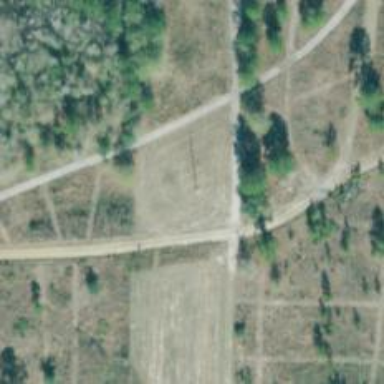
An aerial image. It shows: Power pole.